Interaction volume radius: 5 \u00c5
Interaction volume height: 15 \u00c5
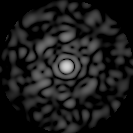
Disorder parameter: 0.8122